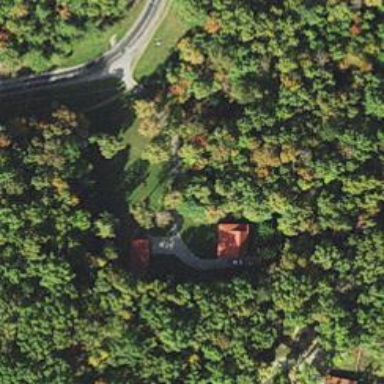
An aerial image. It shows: Driveway.